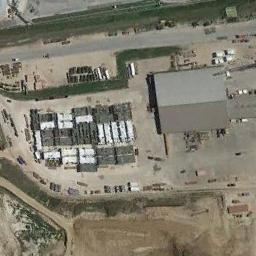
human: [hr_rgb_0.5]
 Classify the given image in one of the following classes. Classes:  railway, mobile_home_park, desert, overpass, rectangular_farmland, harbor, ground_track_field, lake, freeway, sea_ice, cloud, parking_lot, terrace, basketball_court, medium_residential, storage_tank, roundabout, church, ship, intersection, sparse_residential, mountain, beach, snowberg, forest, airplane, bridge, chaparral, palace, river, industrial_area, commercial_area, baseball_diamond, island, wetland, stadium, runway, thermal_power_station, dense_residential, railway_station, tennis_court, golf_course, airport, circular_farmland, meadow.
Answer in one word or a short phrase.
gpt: industrial_area